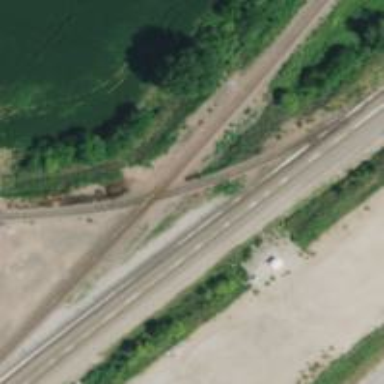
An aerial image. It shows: Railway crossing.